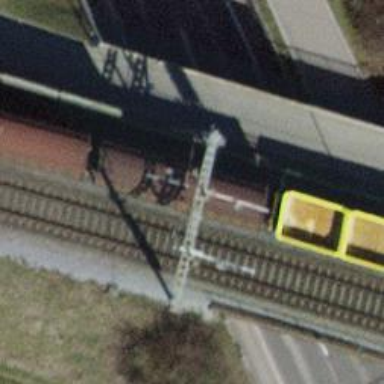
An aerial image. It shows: Railway bridge with electrified tracks and single contact line.